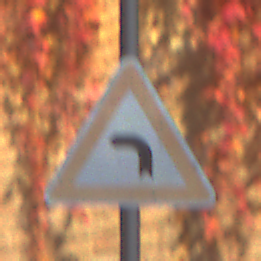
Verkehrszeichen: KurveLinks
Umgebung: Outdoor, Urban
Tageszeit: MorningAfternoon
Wetter: Clear
Licht: Natural
Jahreszeit: NotSpecified
Kontrast: MediumContrast